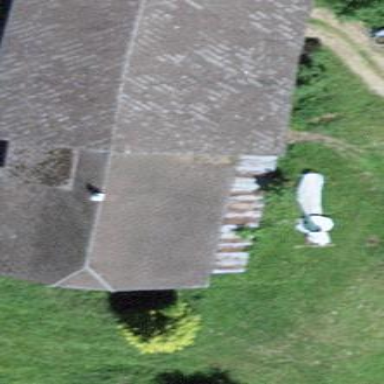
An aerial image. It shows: Farm building.